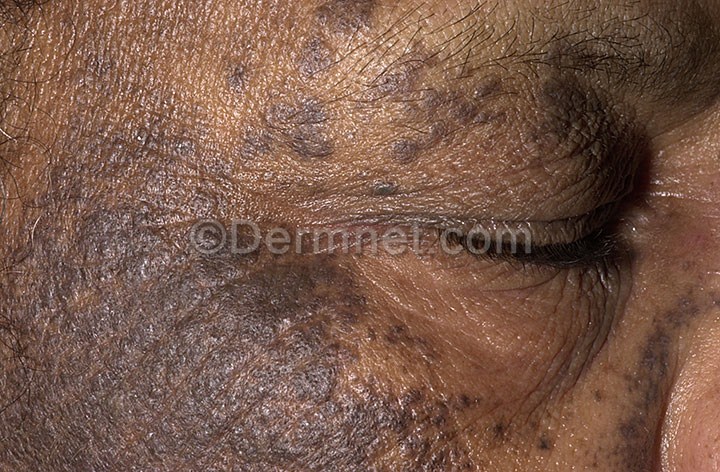
Disease: Light Diseases and Disorders of Pigmentation